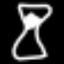
Label: hourglass